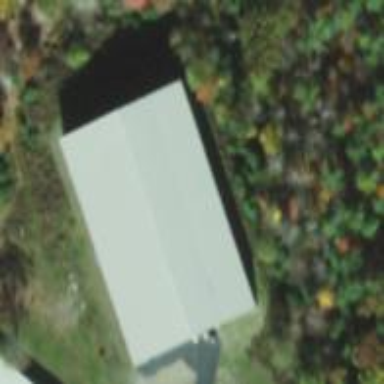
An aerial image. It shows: Warehouse building.